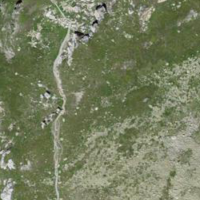
EUNIS habitat code: 31
Species observed at this site:
Bartsia alpina